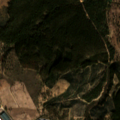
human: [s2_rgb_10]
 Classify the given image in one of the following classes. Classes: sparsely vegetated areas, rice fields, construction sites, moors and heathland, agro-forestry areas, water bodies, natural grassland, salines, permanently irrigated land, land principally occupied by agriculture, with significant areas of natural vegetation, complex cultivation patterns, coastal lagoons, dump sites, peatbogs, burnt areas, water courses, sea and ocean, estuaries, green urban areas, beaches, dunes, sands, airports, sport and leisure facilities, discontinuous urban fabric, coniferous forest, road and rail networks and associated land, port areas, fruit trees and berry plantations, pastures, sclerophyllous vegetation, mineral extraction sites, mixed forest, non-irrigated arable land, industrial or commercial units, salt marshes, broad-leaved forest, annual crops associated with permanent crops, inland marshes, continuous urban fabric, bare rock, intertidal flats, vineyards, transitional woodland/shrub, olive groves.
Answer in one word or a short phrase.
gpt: dump sites, broad-leaved forest, transitional woodland/shrub